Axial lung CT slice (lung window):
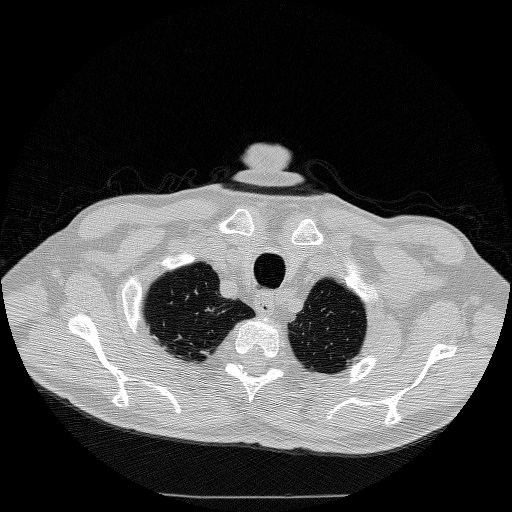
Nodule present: no